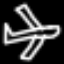
Label: airplane